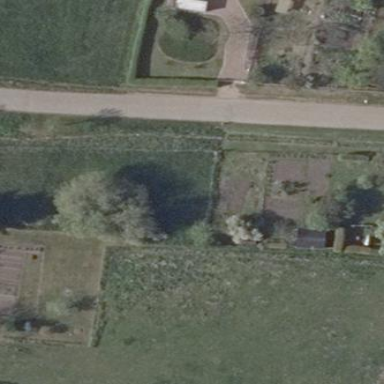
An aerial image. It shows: Allotments area.